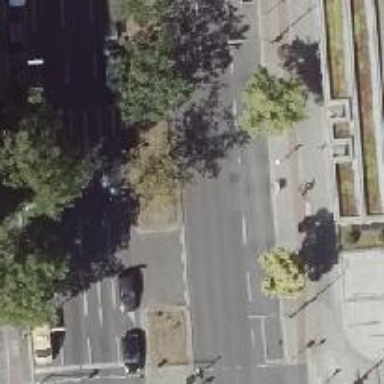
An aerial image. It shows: Secondary road with asphalt surface. There is cycle track on the right side.